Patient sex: M
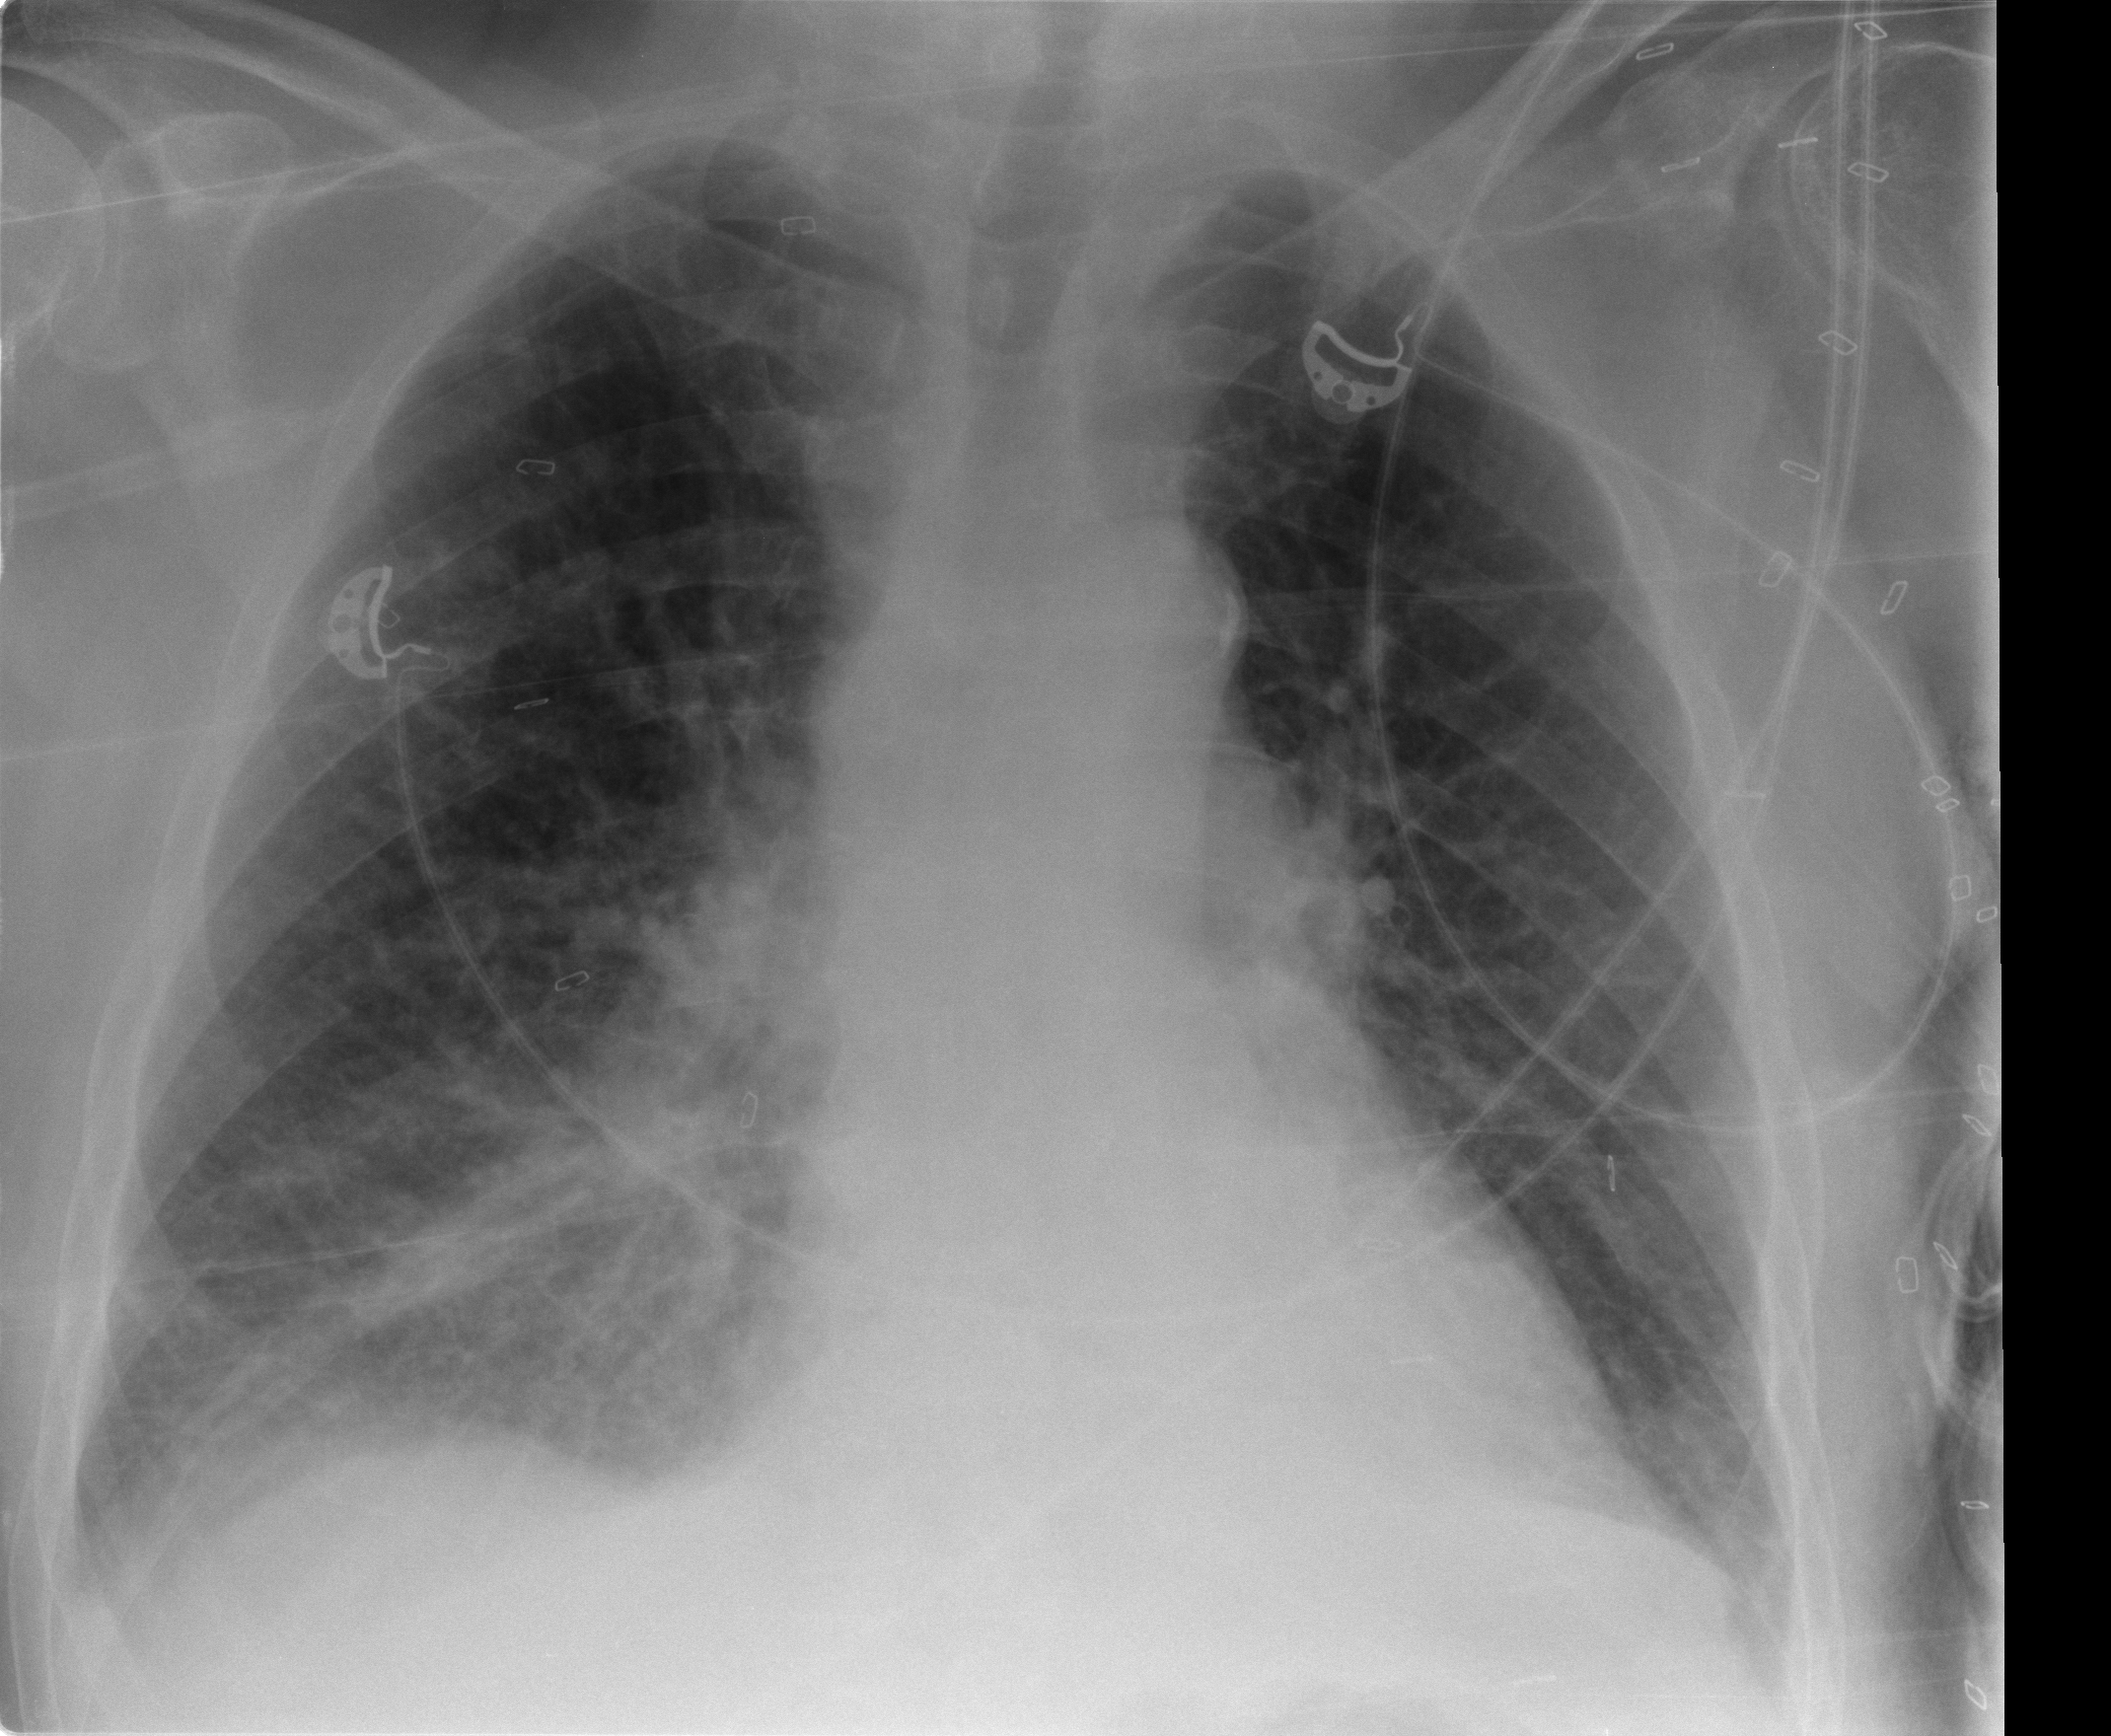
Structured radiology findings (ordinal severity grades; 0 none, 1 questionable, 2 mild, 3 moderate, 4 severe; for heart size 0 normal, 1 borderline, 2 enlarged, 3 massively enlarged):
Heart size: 0
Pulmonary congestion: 0
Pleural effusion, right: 2
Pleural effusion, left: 0
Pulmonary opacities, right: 2
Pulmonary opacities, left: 0
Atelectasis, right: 2
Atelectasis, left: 0